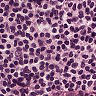
Metastatic tissue present: no